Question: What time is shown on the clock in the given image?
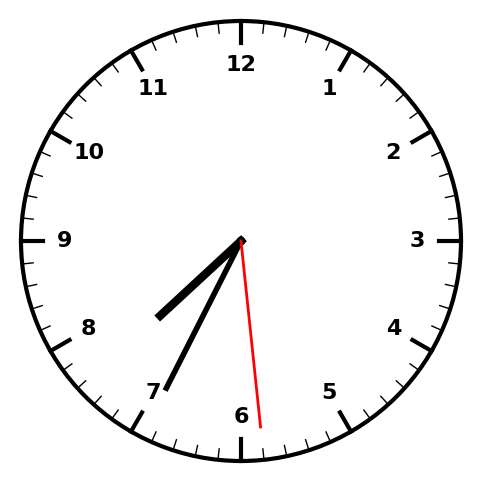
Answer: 07:34:29